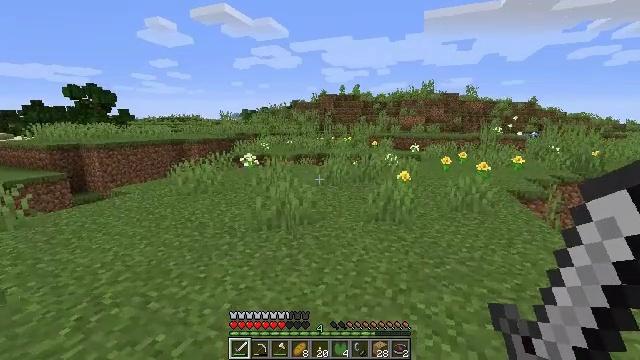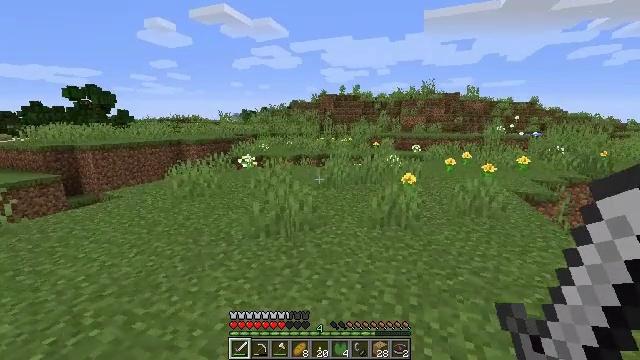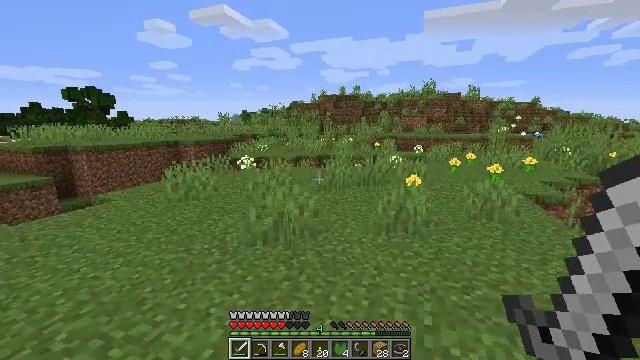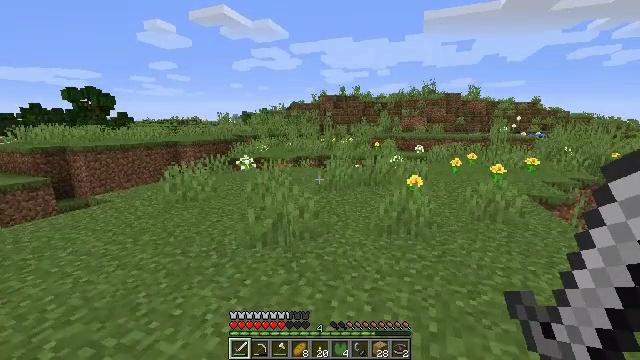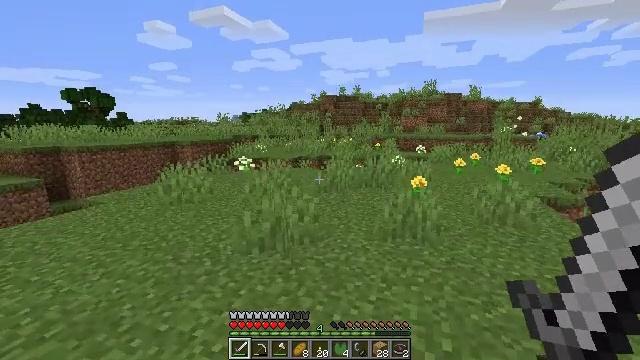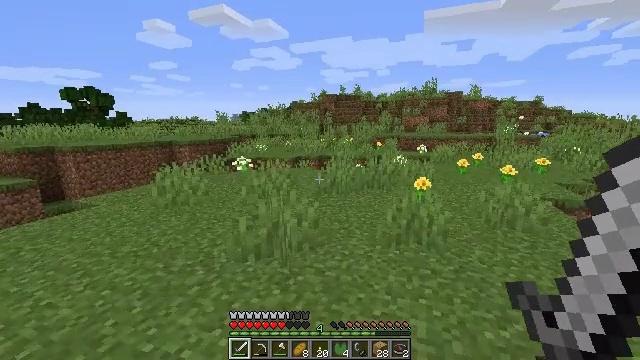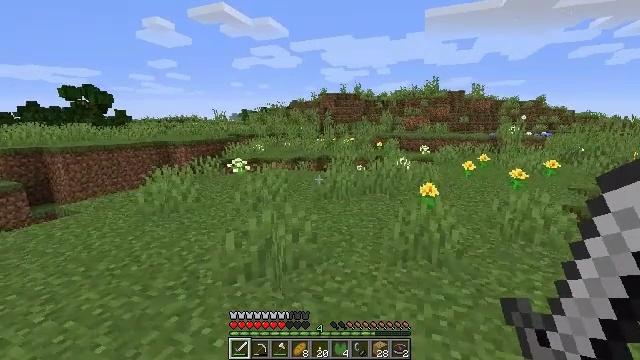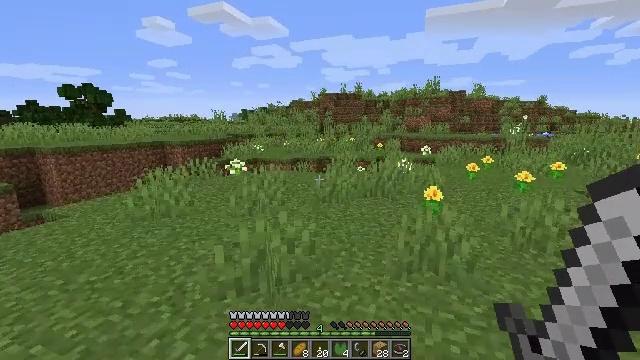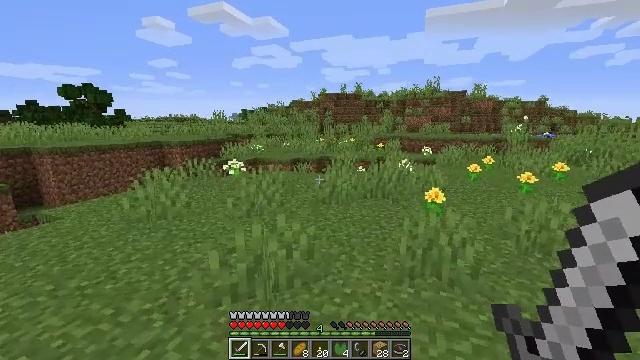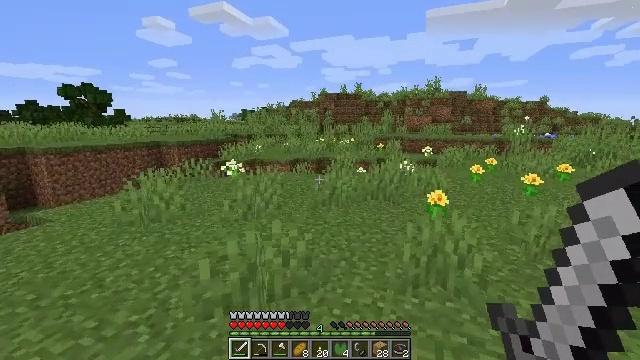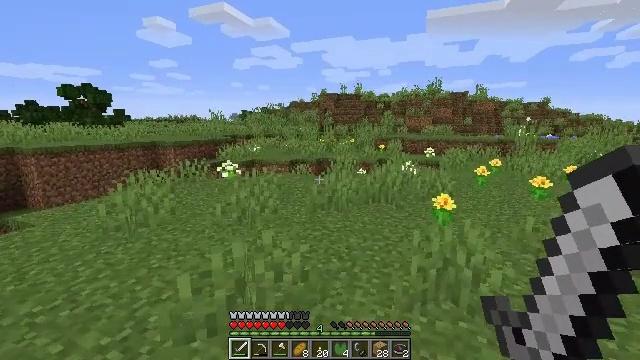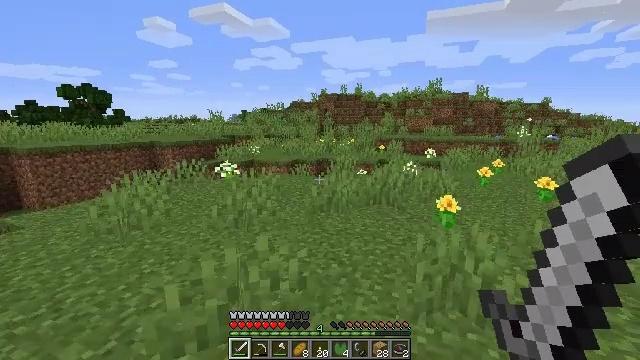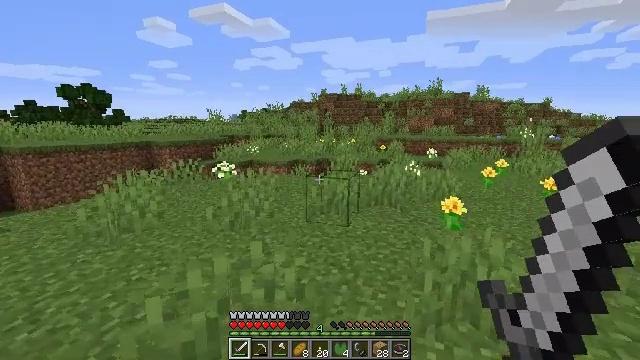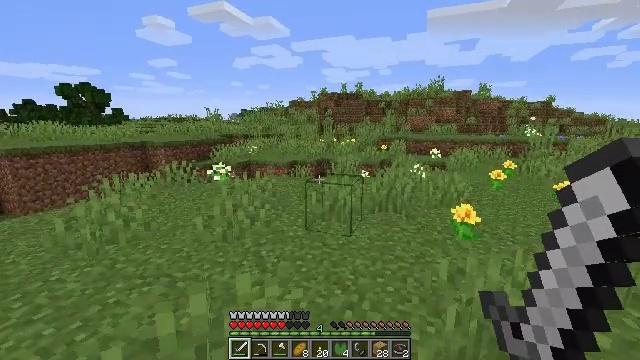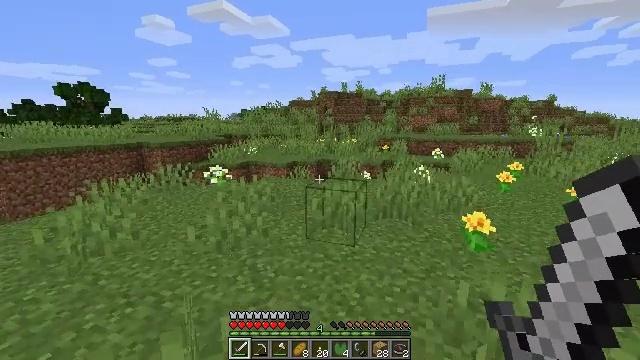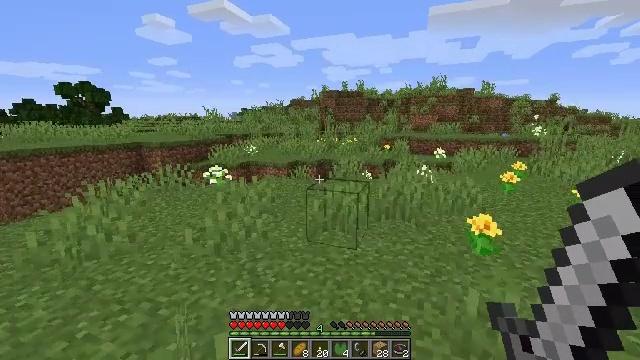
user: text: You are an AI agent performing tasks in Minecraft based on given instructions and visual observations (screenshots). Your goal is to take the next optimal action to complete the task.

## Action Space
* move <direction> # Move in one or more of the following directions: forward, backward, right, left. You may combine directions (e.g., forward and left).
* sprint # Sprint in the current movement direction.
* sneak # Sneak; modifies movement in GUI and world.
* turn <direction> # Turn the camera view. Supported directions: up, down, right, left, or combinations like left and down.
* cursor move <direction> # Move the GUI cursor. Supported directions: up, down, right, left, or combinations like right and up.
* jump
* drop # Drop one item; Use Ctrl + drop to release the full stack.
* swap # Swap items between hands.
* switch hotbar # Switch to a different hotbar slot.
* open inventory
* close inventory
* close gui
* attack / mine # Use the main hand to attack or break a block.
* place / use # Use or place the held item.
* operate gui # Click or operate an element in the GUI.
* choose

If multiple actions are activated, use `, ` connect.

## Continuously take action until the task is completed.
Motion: motion action
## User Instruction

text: Drop a lily pad.
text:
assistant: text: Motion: move forward
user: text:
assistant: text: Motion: move forward
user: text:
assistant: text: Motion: move forward
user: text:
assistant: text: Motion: move forward
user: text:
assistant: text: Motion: move forward
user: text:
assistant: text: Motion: move forward
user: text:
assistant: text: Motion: move forward
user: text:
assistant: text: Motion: move forward
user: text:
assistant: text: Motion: move forward
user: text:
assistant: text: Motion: move forward
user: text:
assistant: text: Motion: move forward
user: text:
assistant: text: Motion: move forward
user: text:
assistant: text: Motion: move forward
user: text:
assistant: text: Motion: move forward
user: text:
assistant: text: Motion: move forward
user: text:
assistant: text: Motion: move forward
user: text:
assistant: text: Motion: move forward, turn left
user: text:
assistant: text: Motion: move forward, turn left and down
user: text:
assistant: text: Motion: move forward, turn left
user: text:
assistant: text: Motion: move forward, turn left
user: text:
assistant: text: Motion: move forward
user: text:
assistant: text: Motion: move forward
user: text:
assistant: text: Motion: move forward
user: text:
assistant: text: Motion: move forward
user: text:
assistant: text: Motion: move forward, switch to hotbar 1
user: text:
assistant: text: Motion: move forward, switch to hotbar 1
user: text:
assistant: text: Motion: move forward, switch to hotbar 1
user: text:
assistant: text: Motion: move forward, switch to hotbar 1
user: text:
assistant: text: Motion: move forward, switch to hotbar 1
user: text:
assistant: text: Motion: move forward